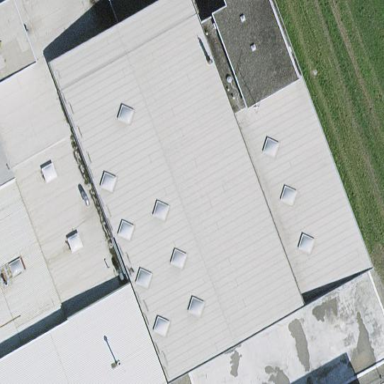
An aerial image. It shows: Industrial building.